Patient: sex F, age 67
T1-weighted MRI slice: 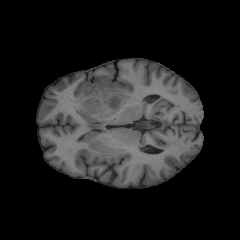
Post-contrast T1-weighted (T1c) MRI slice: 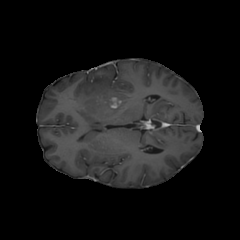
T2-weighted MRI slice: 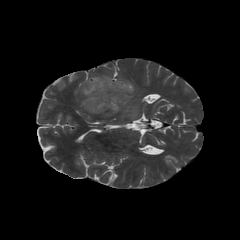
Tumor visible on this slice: yes
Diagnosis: Glioblastoma, IDH-wildtype
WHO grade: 4